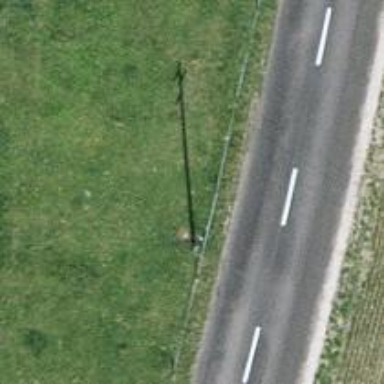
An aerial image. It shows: Power pole.